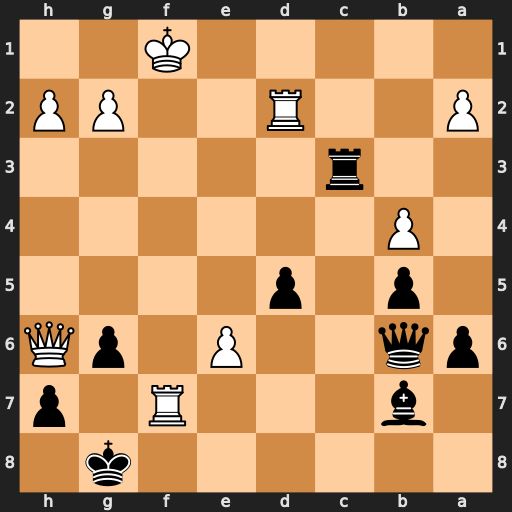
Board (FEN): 6k1/1b3R1p/pq2P1pQ/1p1p4/1P6/2r5/P2R2PP/5K2
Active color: b
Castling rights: -
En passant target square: -
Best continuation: Rc1+ Rd1 Rxd1+ Ke2 Qxe6+